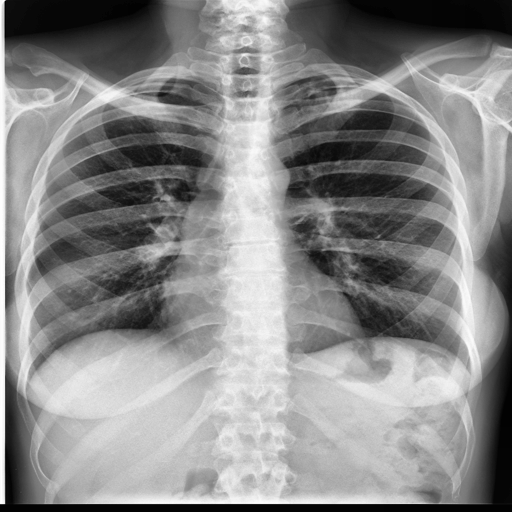
Finding: TUBERCULOSIS